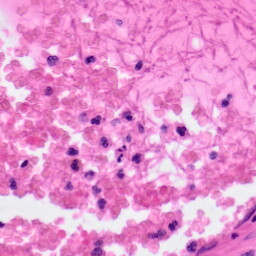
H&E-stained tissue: Colon